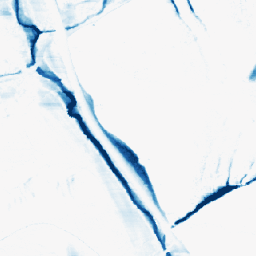
Category: morphological
Decomposition family: morphological_ellipse
Decomposition parameters: operation: closing
width: 5
height: 30
Upsampling method: nearest
Upsampling parameters: scale: 4
Upsampling scale: 4